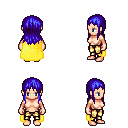
a pixel art fantasy rpg character, female body template, human, light skin, yellow cape, gold greaves, blue unkempt hairstyle, four views (front, back, left, right), 2x2 character sprite sheet, small pixel art, hard edges, no anti-aliasing